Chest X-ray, AP view. Patient: 48 years old, sex M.
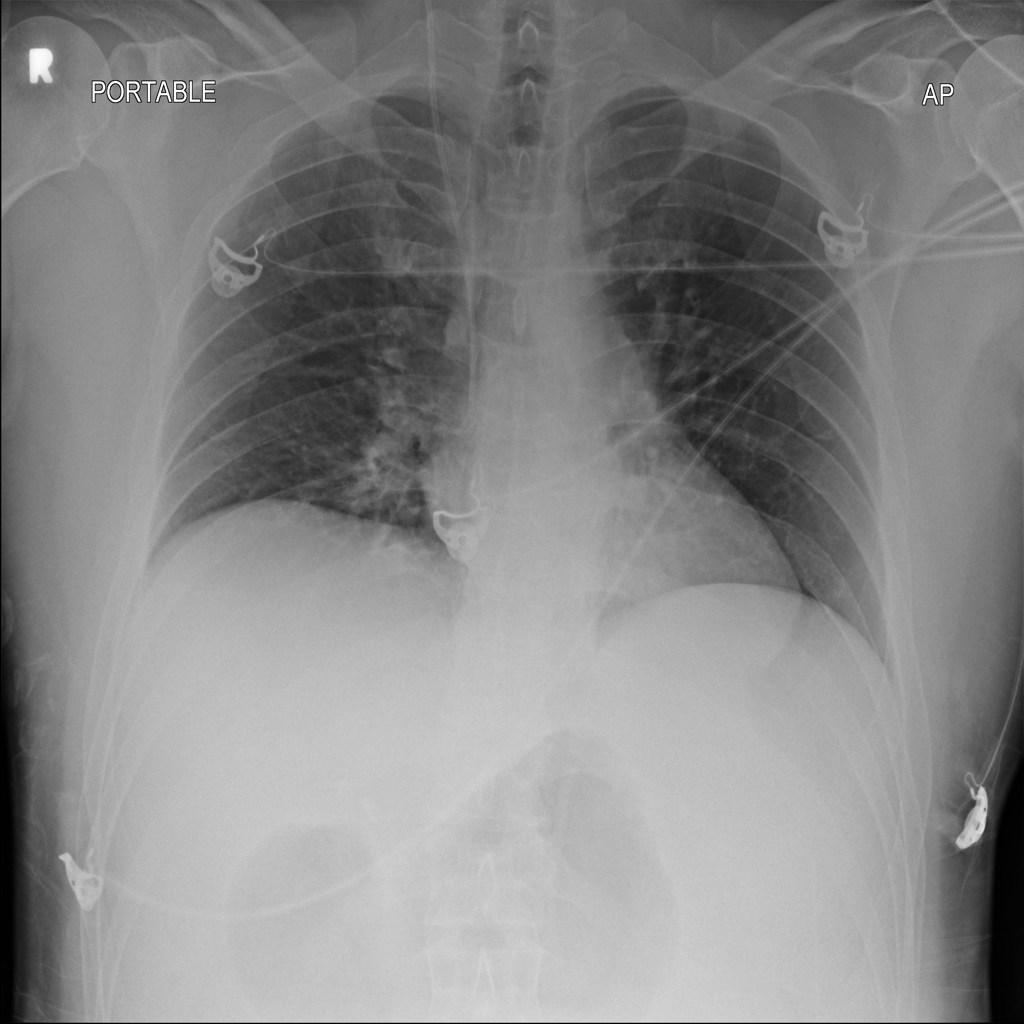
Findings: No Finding